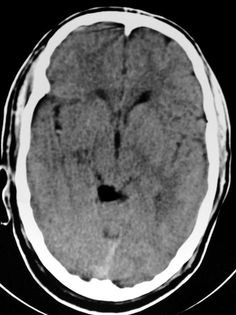
Label: notumor